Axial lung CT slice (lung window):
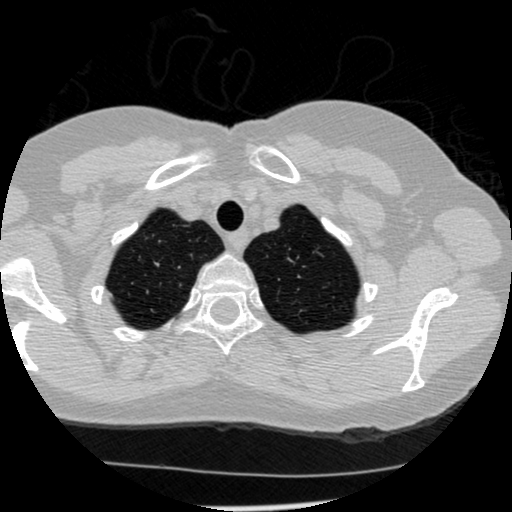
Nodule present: no